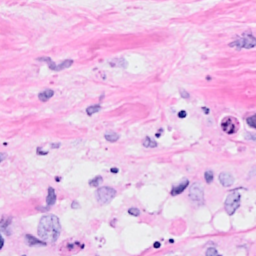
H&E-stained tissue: Breast